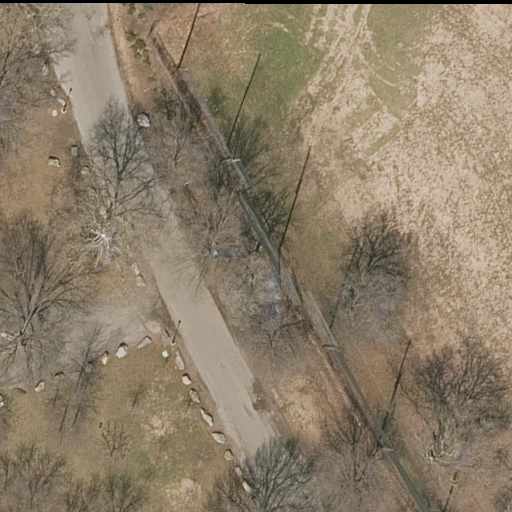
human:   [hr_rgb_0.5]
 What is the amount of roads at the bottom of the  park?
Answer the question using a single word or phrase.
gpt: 0

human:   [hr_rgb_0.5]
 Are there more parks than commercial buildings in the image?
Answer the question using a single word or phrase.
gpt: yes

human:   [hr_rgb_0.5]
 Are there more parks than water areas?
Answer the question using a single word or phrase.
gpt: yes

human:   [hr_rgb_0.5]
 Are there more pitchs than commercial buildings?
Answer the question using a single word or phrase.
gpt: yes

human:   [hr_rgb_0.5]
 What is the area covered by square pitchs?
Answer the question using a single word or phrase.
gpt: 0m2

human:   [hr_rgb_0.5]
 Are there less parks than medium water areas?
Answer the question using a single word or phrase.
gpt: no

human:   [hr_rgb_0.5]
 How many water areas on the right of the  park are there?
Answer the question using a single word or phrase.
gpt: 0

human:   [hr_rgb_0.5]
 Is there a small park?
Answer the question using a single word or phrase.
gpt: no

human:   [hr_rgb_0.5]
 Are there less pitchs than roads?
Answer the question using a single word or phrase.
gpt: yes

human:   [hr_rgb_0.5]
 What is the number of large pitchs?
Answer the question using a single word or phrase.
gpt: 1

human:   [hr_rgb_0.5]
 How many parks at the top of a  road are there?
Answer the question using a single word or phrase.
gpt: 0

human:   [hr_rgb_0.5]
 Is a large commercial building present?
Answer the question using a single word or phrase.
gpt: no

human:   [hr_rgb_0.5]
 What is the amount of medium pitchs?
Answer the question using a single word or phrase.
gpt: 0

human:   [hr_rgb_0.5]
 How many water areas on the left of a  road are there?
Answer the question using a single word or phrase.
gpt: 0

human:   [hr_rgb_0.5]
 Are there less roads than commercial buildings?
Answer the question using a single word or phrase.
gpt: no

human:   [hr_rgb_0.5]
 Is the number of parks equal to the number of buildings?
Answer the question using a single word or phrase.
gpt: no

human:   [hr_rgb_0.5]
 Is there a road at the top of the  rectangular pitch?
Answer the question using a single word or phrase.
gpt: yes

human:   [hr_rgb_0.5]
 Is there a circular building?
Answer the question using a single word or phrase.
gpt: no

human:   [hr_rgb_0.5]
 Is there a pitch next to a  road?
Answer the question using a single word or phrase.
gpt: yes

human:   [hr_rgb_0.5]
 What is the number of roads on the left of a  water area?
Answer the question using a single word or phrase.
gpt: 0

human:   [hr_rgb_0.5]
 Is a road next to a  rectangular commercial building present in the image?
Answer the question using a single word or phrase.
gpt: no

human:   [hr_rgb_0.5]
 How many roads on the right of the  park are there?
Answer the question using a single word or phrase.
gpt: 0

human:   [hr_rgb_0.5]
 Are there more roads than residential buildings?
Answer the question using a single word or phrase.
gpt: yes

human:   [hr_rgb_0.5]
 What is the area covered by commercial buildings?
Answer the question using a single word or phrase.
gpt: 0m2

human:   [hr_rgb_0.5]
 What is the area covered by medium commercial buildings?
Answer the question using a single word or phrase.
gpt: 0m2

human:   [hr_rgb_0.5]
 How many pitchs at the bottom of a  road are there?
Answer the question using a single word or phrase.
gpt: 0

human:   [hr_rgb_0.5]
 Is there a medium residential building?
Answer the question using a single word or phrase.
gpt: no

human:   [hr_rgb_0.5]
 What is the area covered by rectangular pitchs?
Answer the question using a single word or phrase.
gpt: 4527m2

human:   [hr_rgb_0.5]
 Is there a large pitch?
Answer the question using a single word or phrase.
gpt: yes

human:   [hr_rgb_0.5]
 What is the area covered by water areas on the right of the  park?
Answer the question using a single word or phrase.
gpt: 0m2

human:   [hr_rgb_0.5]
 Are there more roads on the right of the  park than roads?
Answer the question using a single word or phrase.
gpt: no

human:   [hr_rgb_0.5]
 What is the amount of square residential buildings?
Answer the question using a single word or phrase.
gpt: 0

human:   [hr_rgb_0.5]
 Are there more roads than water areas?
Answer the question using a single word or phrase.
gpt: yes

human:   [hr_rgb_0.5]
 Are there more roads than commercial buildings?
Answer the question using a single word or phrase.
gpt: yes

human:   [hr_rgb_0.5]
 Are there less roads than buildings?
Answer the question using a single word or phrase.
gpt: no

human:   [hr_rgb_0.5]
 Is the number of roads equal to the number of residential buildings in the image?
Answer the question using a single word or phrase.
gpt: no